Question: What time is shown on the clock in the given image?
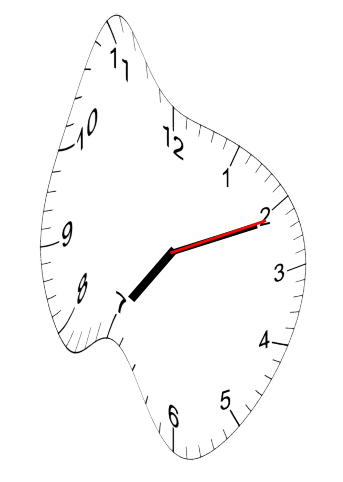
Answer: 07:11:11